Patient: sex M, age 52
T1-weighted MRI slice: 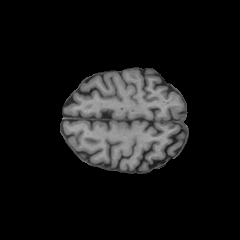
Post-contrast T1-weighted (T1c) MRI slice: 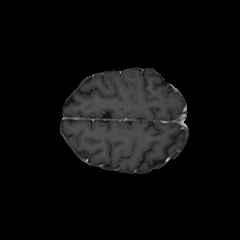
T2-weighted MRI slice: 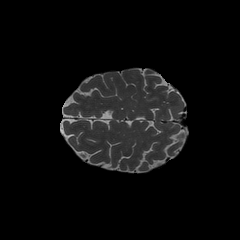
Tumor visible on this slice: no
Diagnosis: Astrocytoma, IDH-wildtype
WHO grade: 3